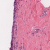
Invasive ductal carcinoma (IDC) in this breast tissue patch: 0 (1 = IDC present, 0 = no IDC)